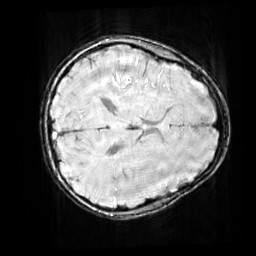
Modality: SWI
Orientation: axial
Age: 10
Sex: female
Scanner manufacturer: siemens
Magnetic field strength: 3 T
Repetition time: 0.027 s
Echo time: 0.02 s